Field crop: maize
Growth stage: 1
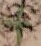
Species: atriplex